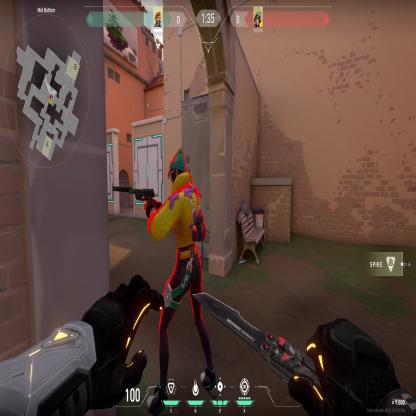
Label: enemy